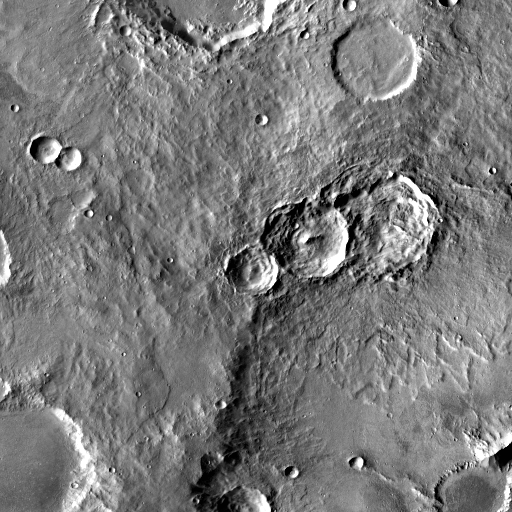
Crater classes present: Background, Other, Layered, Buried